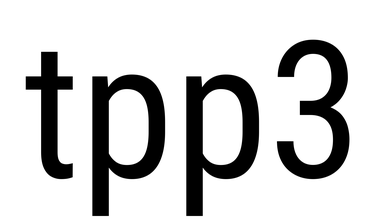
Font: Roboto_Condensed_Regular